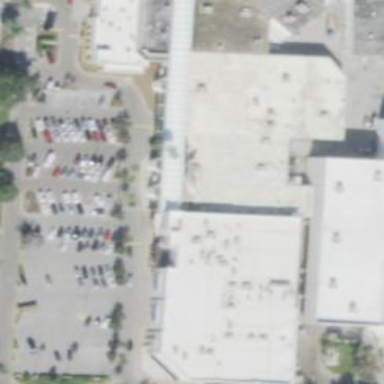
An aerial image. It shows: Cinema building.